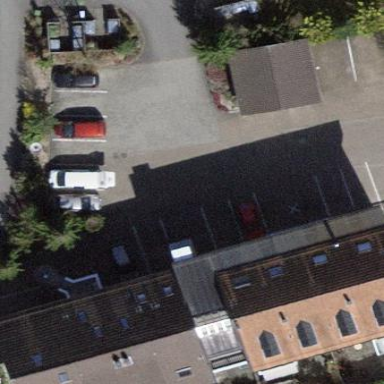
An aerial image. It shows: Building with tile roof.